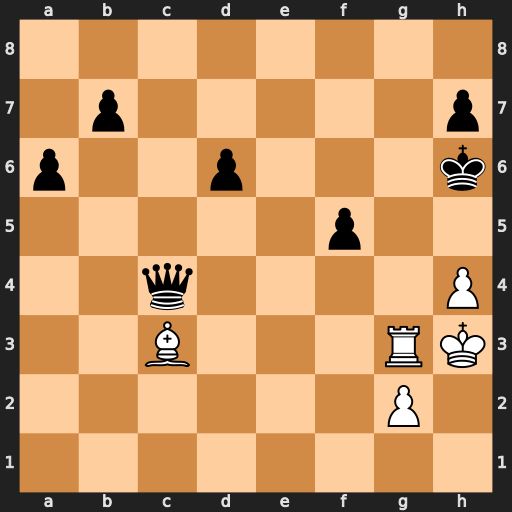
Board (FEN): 8/1p5p/p2p3k/5p2/2q4P/2B3RK/6P1/8
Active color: w
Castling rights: -
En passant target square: -
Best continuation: Bg7+ Kh5 Rg5#